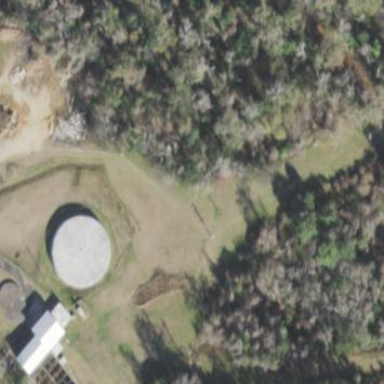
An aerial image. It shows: Water works facility.